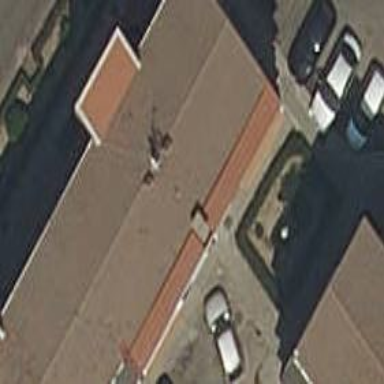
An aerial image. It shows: Residential building.